Interaction volume radius: 5 \u00c5
Interaction volume height: 15 \u00c5
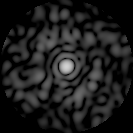
Disorder parameter: 0.847